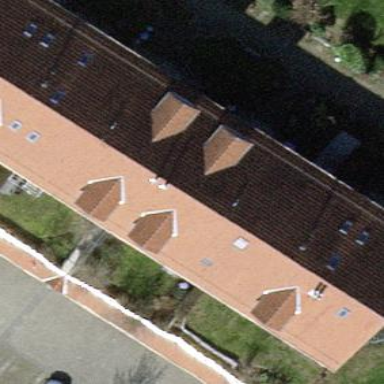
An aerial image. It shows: Terrace-style building with gabled roof.